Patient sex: F
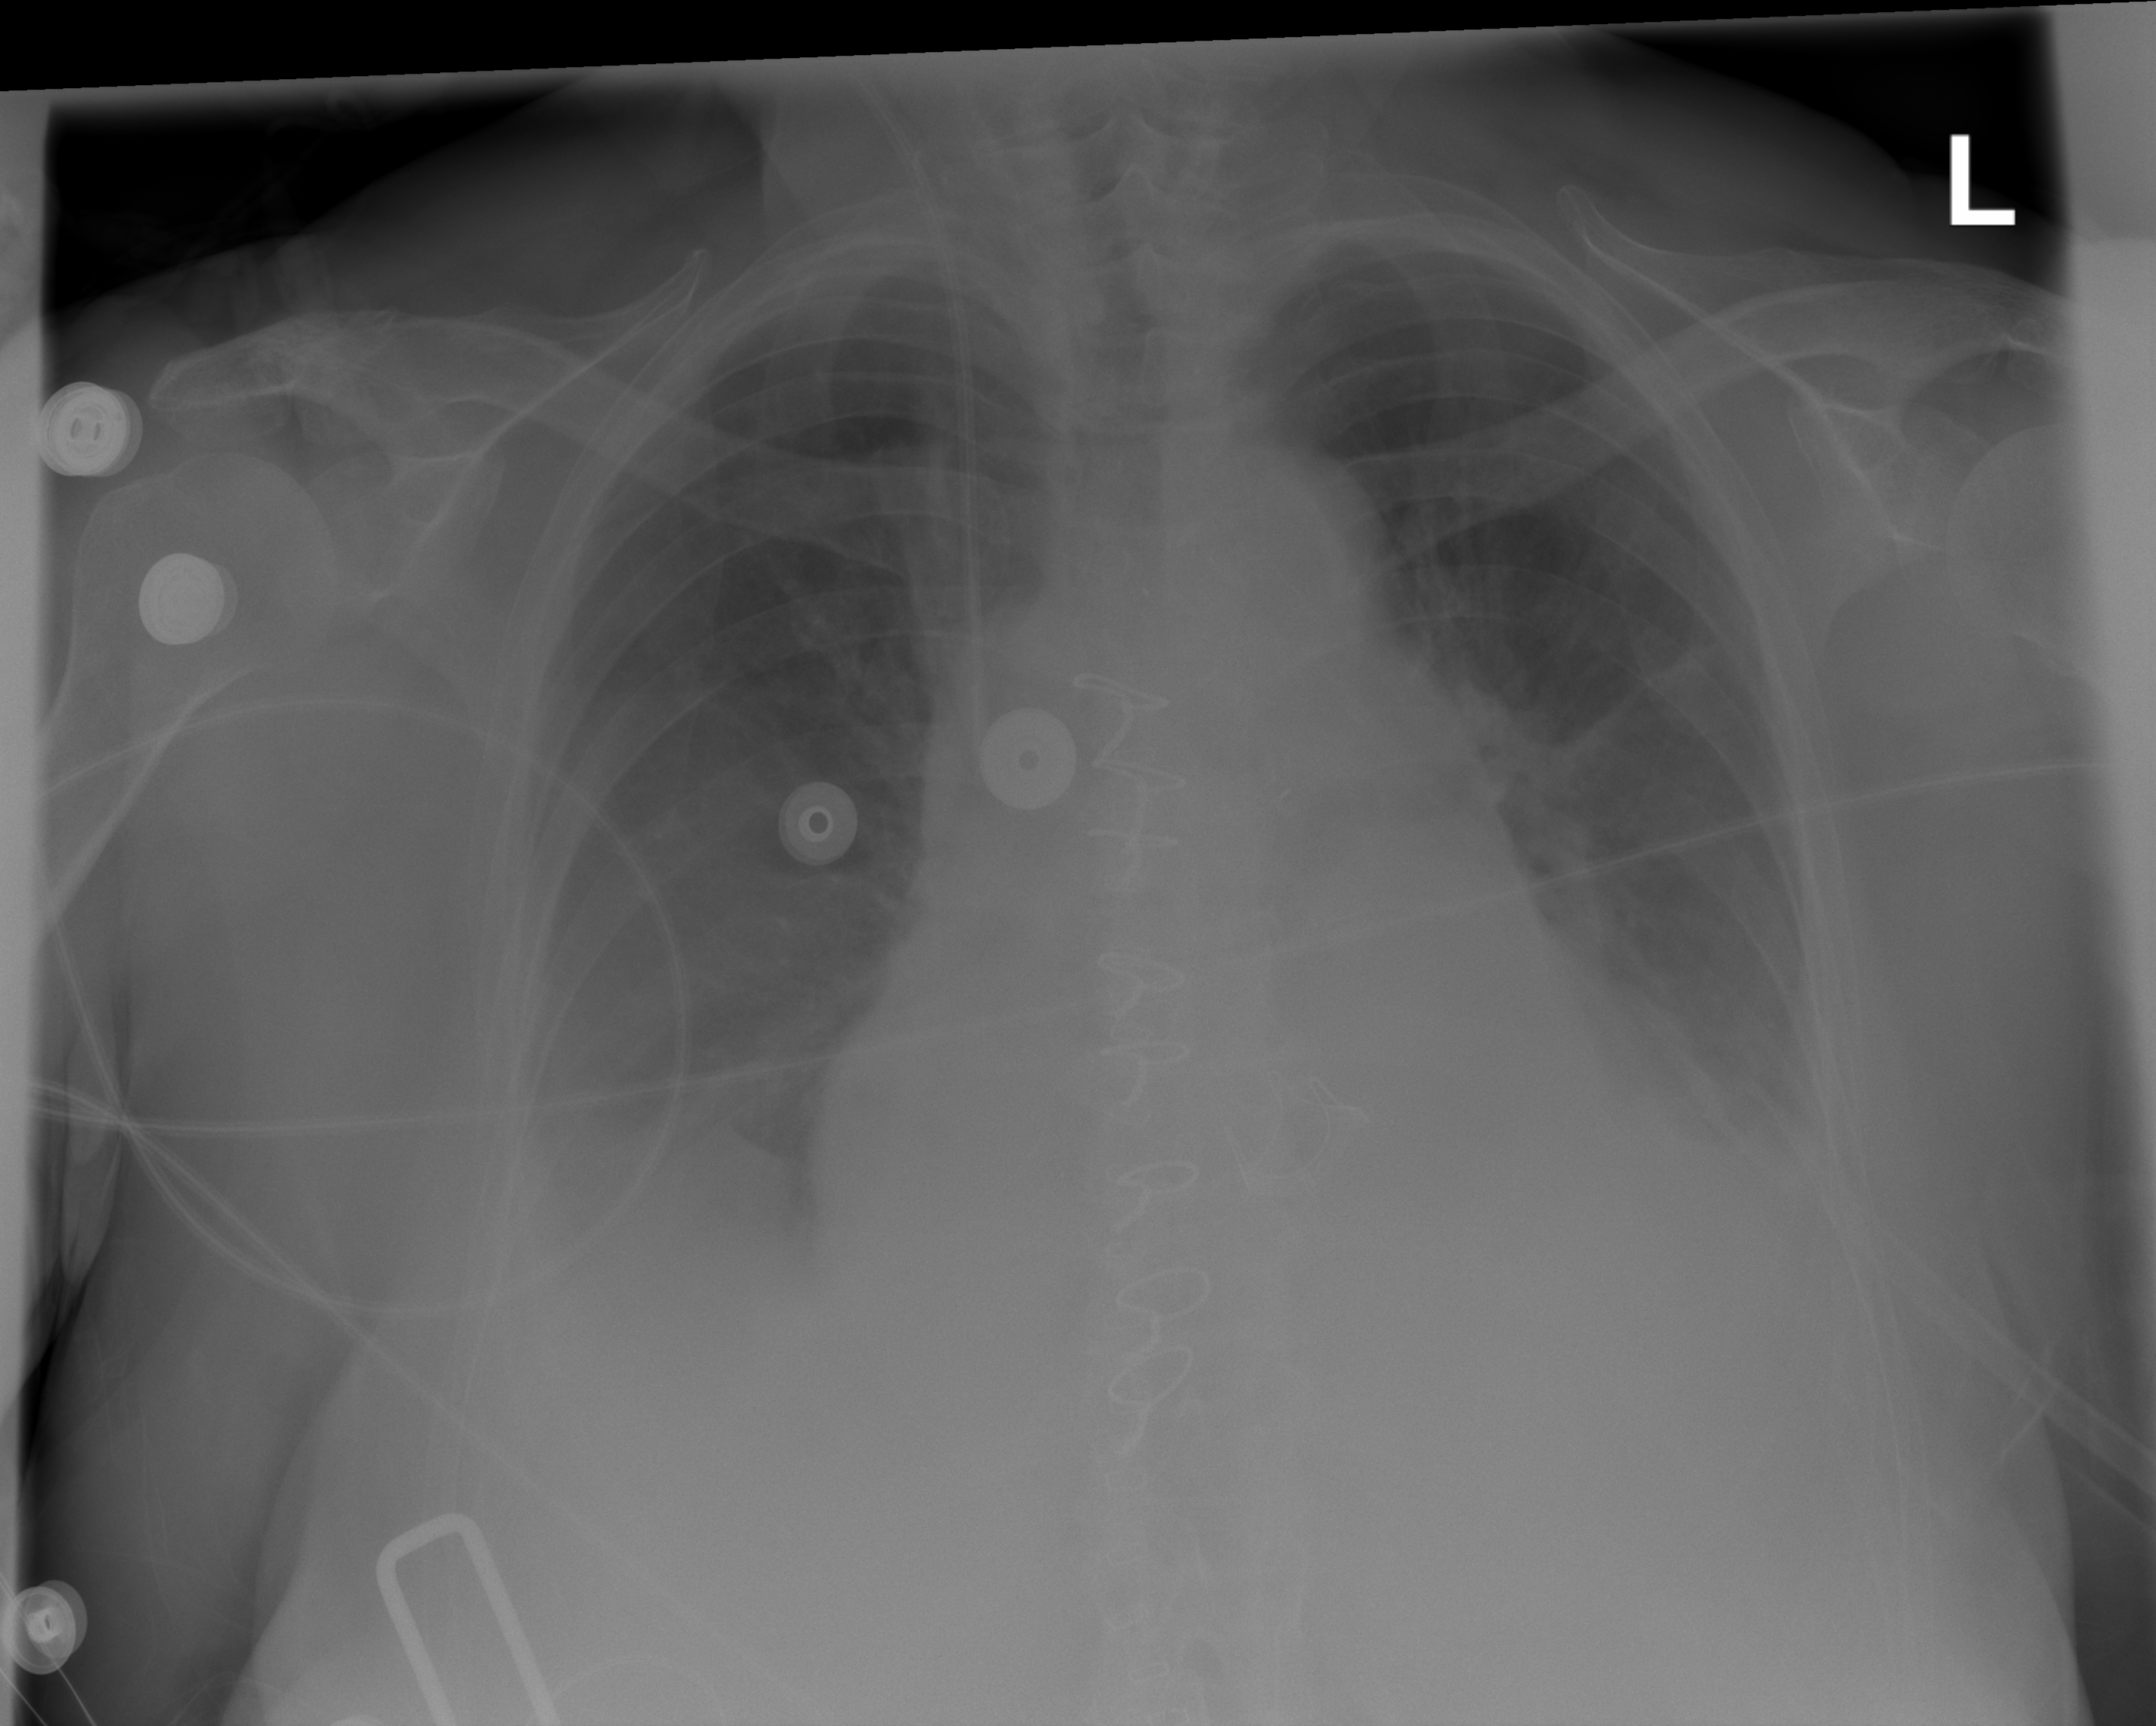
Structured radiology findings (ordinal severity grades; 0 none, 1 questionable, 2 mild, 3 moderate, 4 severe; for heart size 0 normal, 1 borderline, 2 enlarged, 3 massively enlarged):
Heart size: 2
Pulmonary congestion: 0
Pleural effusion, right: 2
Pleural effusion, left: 3
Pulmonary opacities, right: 0
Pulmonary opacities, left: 0
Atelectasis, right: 2
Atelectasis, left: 2